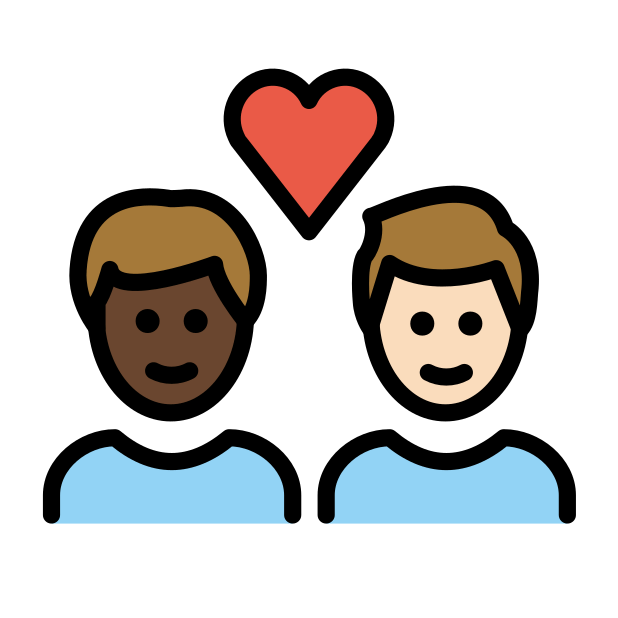
couple with heart: man, man, dark skin tone, light skin tone